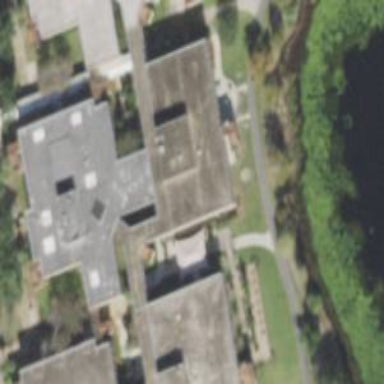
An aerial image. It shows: College building.